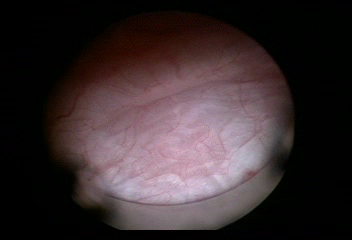
Modality: WLC
Class: Normal mucosa
Bladder cancer association: No